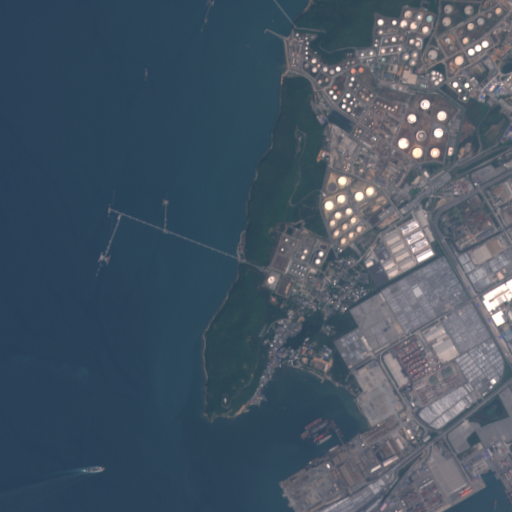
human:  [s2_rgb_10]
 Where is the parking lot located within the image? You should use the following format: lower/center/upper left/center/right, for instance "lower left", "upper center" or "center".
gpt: The parking lot is located in the center of the image.
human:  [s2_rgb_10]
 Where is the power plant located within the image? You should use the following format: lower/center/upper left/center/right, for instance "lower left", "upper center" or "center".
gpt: The power plant is located in the center right of the image.
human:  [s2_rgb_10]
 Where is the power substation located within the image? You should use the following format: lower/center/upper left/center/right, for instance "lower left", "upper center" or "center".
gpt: The power substation is located in the center right of the image.
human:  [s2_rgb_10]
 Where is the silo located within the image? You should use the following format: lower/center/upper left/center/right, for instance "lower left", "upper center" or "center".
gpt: The silo is located in the upper right of the image.
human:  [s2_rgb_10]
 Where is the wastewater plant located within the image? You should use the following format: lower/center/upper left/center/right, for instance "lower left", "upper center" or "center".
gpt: The wastewater plant is located in the center right of the image.
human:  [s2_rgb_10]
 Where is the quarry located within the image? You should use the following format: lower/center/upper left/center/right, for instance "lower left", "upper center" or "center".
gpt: There is no quarry in the image.